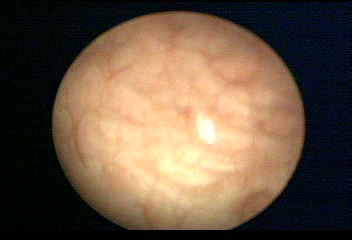
Modality: WLC
Class: Normal mucosa
Bladder cancer association: No